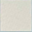
Piece: xx